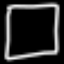
Label: square